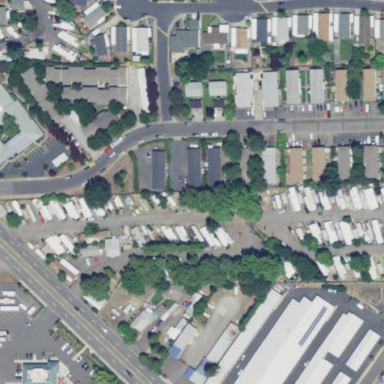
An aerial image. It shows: Residential area known as trailer park.